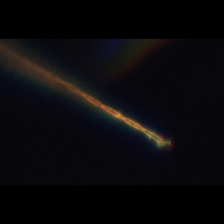
Taxon: Psuedo-nitzschia
Group: Diatoms